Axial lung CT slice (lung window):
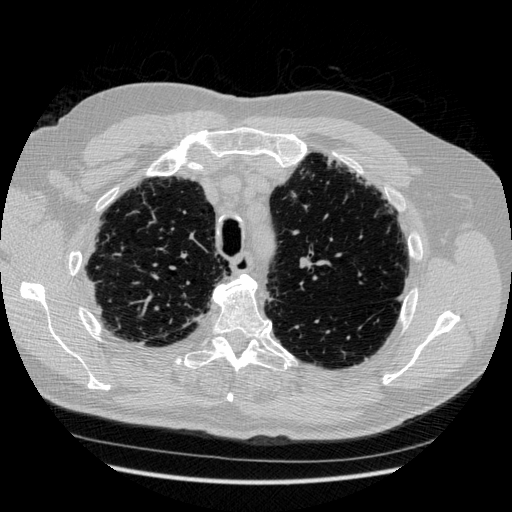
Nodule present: no